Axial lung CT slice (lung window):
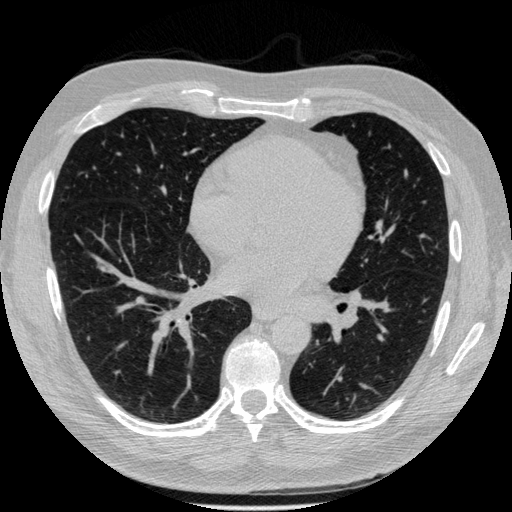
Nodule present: no